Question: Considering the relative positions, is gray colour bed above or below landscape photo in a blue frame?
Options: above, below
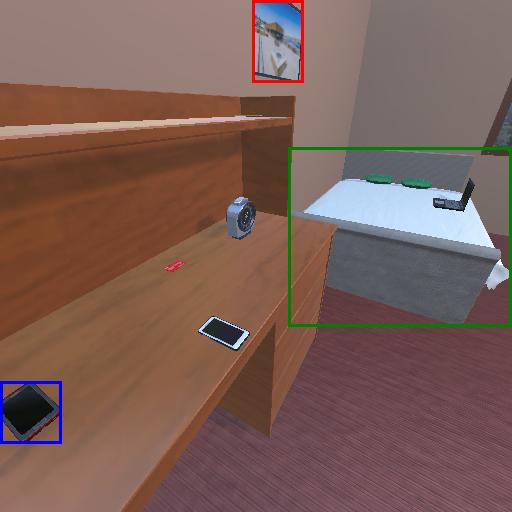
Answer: above